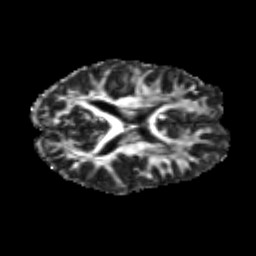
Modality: FA
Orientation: axial
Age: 19
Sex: female
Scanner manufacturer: siemens
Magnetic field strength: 3 T
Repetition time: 3.5 s
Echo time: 0.113 s